Question: I'm trying to write unit tests to cover every line of my code. I have two lines of my code that are not covered.
I can't understand where I make a mistake and how I can cover these lines of code?
Here is an image of not covered lines of code:

Product-item.spect.ts
'''
import { HttpClientTestingModule } from '@angular/common/http/testing';
import { CUSTOM_ELEMENTS_SCHEMA } from '@angular/core';
import { async, ComponentFixture,TestBed } from '@angular/core/testing';
import { RouterTestingModule } from '@angular/router/testing';
import { ProductService } from '../../services/product.service';
import { ProdItemComponent } from './product-item.component';
describe('ProdItemComponent', () => {
let component: ProdItemComponent;
let fixture: ComponentFixture<ProdItemComponent>;
let productService: ProductService;
let mockProductItem: any;
beforeEach(async(() => {
TestBed.configureTestingModule({
declarations: [ProductItemComponent],
imports: [HttpClientTestingModule, RouterTestingModule],
providers: [ProductService],
schemas: [CUSTOM_ELEMENTS_SCHEMA]
})
.compileComponents();
}));
beforeEach(() => {
mockProductItem= {
id: "c7336f01-5219-4631-a865-af1fa9837766",
title:"Carpet",
description:"A soft Carpet"
}
fixture = TestBed.createComponent(ProductItemComponent);
component = fixture.componentInstance;
productService = TestBed.inject(ProductService);
fixture.detectChanges();
component.productItem = mockProductItem;
component.selectedItemId = component.mockProductItem.id;
});
it('should create', () => {
expect(component).toBeTruthy();
});
it('should call delete method', () => {
component.onDelete();
fixture.detectChanges();
productService.deleteProduct(component.selectedItemId).subscribe(selectedItemId => {
expect(selectedItemId).toBeTruthy();
const spy = spyOn(component.fetchDataEventEmitter, 'emit');
expect(spy).toHaveBeenCalled();
})
});
expect(component.displayConfirmDialog).toBe(false);
});
'''
Product-service.ts
'''
deleteProduct(productId: string) {
return this.httpClient.delete(
this.BASE_URL +
this.DELETE_ITEM_URL(
productId
)
)
}
'''
Product-component.ts
'''
onDelete(): void {
if (this.selectedItemId) {
this.productService.deleteProduct(this.selectedItemId).subscribe(res => {
this.fetchDataEventEmitter.emit();
});
}
this.displayConfirmDialog = false;
}
'''
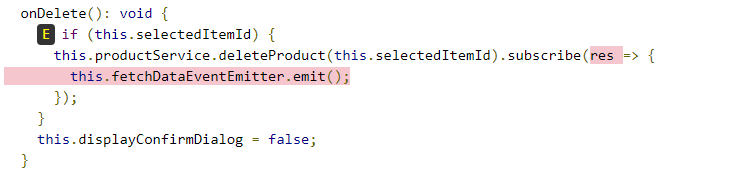
Answer: The last 'expect' here is out of place, it should be moved one line up.
'''
it('should call delete method', () => {
component.onDelete();
fixture.detectChanges();
productService.deleteProduct(component.selectedItemId).subscribe(selectedItemId => {
expect(selectedItemId).toBeTruthy();
const spy = spyOn(component.fetchDataEventEmitter, 'emit');
expect(spy).toHaveBeenCalled();
});
// should go here
expect(component.displayConfirmDialog).toBe(false);
});
// expect(component.displayConfirmDialog).toBe(false);
'''
You need to mock 'ProductService' using a spyObject because you don't want to be doing actual 'http' calls in your unit tests.
'''
let component: ProdItemComponent;
let fixture: ComponentFixture<ProdItemComponent>;
let productService: ProductService;
let mockProductItem: any;
// add this line
let mockProductService: jasmine.SpyObj<ProductService>;
beforeEach(async(() => {
// create a spy object
// the first string is an identifier and is optional. The array of strings
// are the public methods that you would like to mock.
mockProductService = jasmine.createSpyObj<ProductService>('ProductService', ['deleteProduct']);
TestBed.configureTestingModule({
declarations: [ProductItemComponent],
// get rid of HttpClientTestingModule since we are mocking
// ProductService now
imports: [/*HttpClientTestingModule*/, RouterTestingModule],
// when the component asks for ProductService, give the mocked one
providers: [{ provide: ProductService, useValue: mockProductService }],
schemas: [CUSTOM_ELEMENTS_SCHEMA]
})
.compileComponents();
}));
...
it('should call delete method', () => {
// make the deleteProduct method return an observable of empty string
mockProductService.deleteProduct.and.returnValue(of(''));
// spy on the emission
const emitSpy = spyOn(component.fetchDataEventEmitter, 'emit');
component.onDelete();
fixture.detectChanges();
expect(emitSpy).toHaveBeenCalled();
expect(component.displayConfirmDialog).toBeFalse();
});
'''